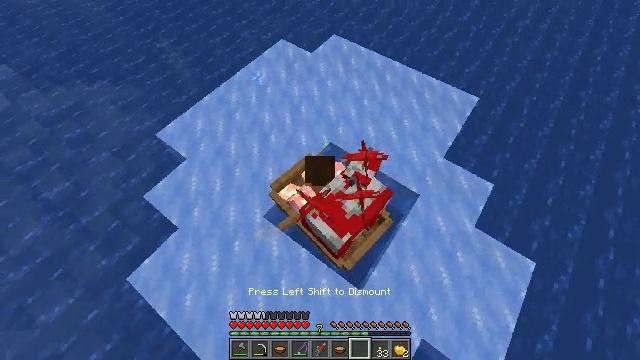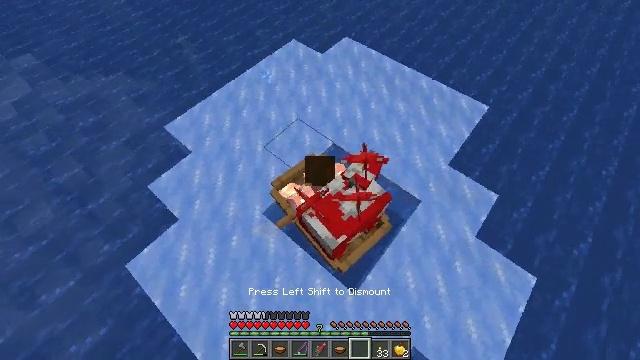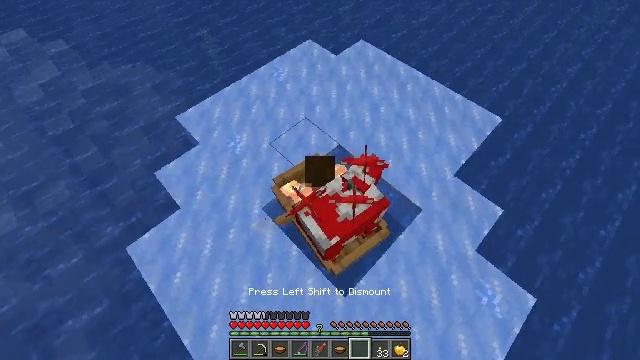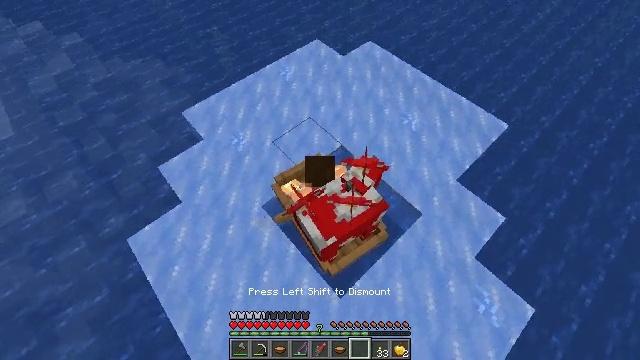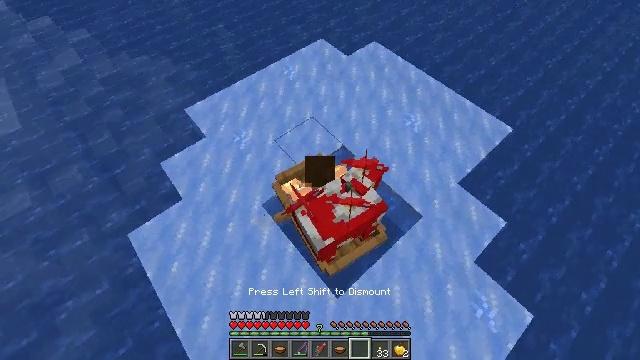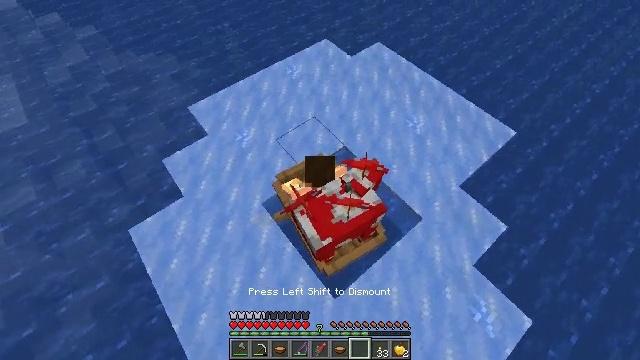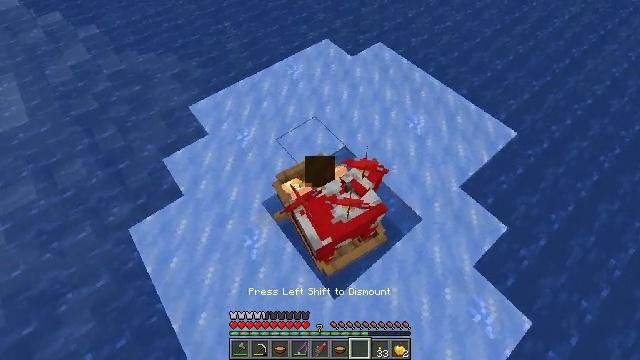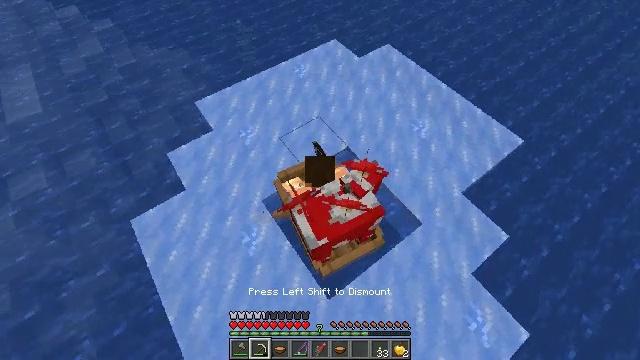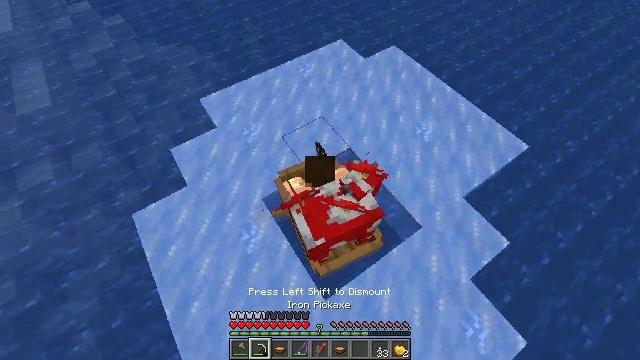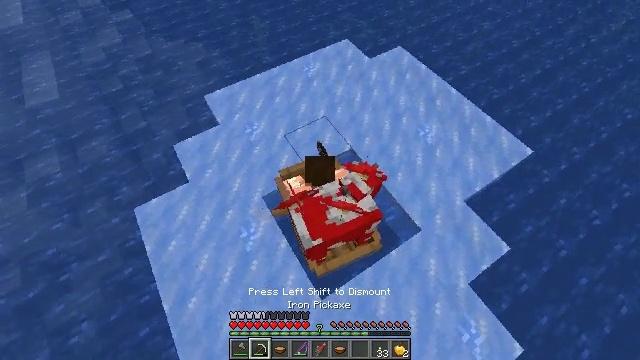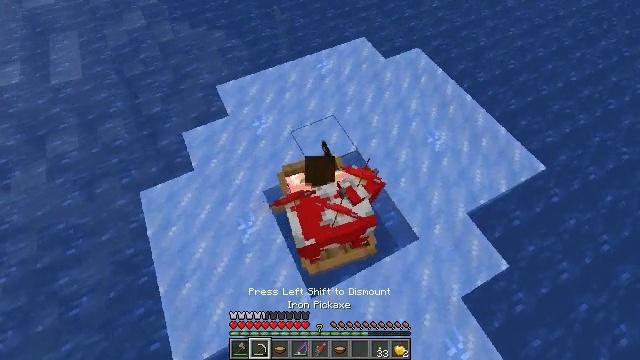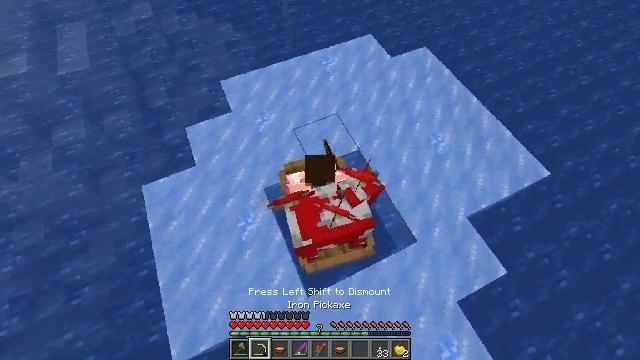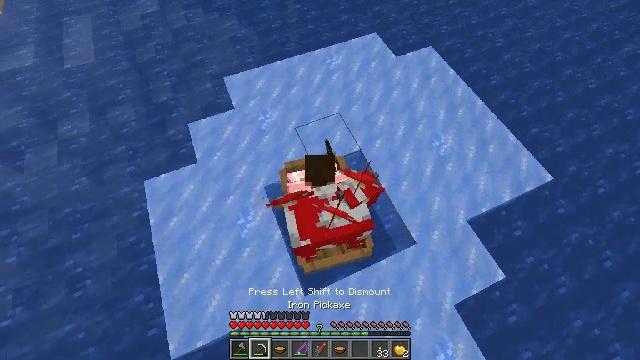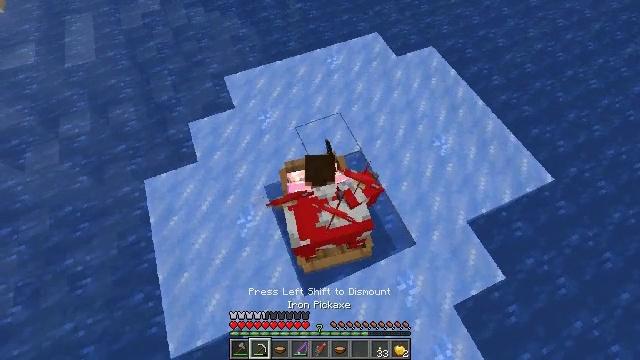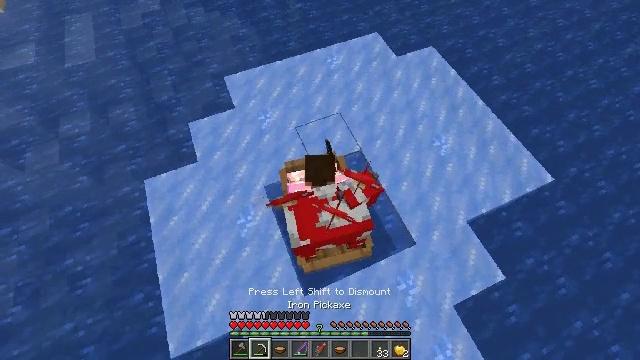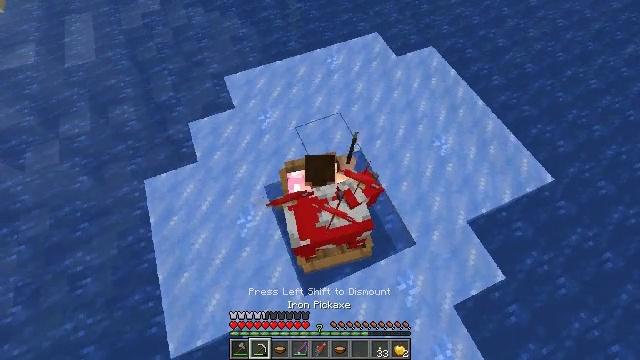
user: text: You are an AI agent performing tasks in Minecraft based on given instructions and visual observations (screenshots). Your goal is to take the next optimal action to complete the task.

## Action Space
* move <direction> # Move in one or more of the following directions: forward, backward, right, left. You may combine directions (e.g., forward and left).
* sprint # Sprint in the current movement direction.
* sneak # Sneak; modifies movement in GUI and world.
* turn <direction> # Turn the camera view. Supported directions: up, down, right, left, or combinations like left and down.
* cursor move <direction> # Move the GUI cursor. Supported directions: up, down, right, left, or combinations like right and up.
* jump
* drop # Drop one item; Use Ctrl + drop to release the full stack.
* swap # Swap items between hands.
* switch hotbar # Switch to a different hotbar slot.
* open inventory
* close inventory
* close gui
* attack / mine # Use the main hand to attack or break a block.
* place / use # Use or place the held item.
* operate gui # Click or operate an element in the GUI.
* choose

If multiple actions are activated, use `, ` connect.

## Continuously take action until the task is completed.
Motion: motion action
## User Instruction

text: Remove a name tag from the inventory.
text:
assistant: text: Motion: turn left
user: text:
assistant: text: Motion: turn left
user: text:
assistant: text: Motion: turn left
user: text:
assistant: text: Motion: turn left
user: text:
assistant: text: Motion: turn left
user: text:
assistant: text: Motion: no_op
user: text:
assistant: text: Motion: turn left, switch to hotbar 2
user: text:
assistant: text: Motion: turn left, switch to hotbar 2
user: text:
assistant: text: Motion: turn left, switch to hotbar 2
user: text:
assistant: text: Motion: turn left and down
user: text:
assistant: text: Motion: turn left and down
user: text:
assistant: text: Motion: turn left
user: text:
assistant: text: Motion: no_op
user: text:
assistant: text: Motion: attack / mine
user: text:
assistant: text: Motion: attack / mine
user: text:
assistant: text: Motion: attack / mine
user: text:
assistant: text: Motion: attack / mine
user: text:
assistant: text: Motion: turn left and down, attack / mine
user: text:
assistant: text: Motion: turn left and down, attack / mine
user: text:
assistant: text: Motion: turn left, attack / mine
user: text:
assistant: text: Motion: turn left, attack / mine
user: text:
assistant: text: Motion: turn left, attack / mine
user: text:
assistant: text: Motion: turn left, attack / mine
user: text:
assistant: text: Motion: attack / mine
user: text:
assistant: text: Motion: attack / mine
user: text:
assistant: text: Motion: attack / mine
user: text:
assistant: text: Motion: attack / mine
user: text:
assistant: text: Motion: attack / mine
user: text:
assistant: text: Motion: attack / mine
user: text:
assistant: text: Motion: attack / mine